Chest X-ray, PA view. Patient: 53 years old, sex M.
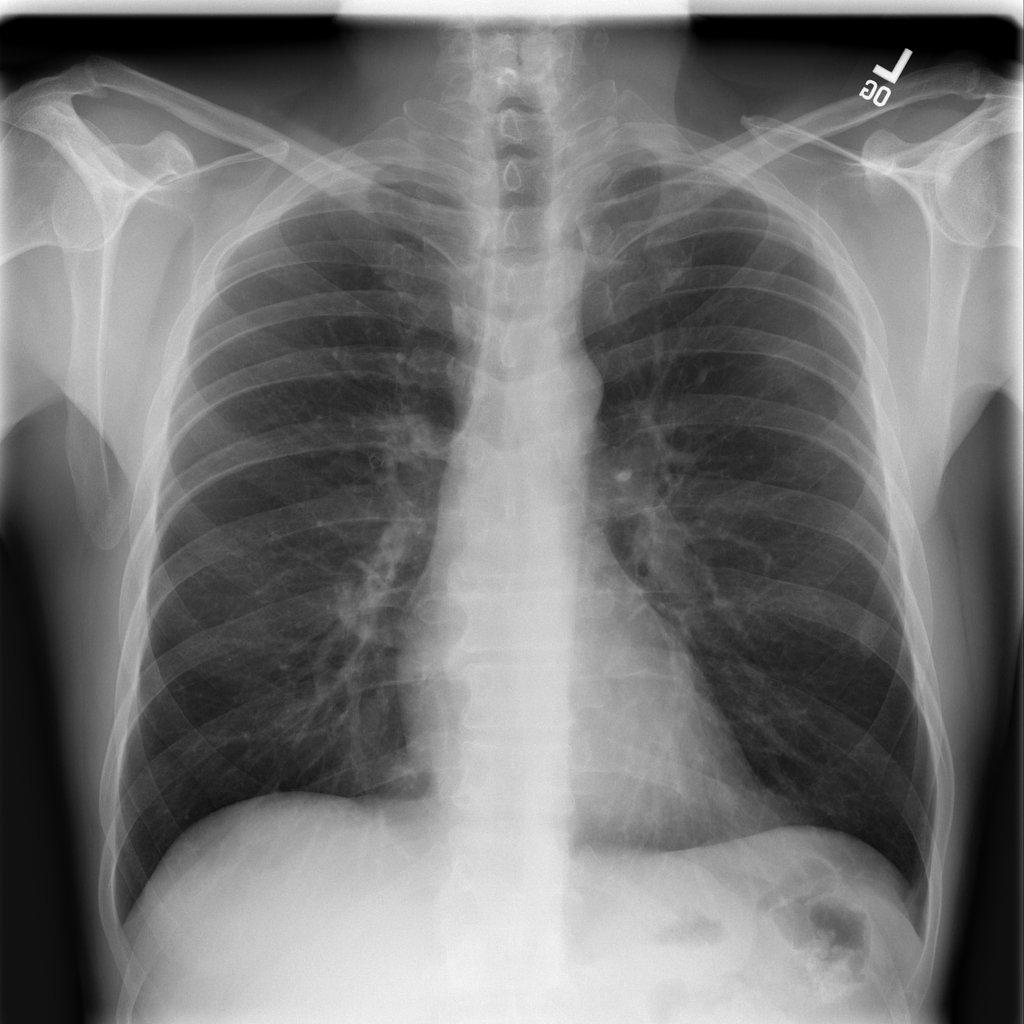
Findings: No Finding